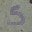
Label: 5